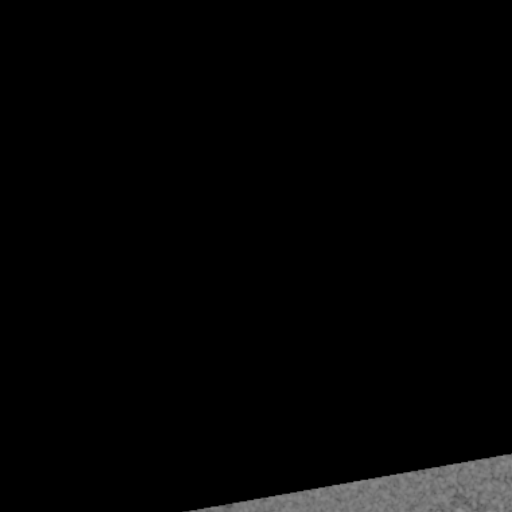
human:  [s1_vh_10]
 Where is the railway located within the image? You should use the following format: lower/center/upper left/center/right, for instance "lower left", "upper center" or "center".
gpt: The railway is located in the lower right of the image.
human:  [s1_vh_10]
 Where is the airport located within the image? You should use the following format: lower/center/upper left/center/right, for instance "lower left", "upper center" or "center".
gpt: There is no airport in the image.

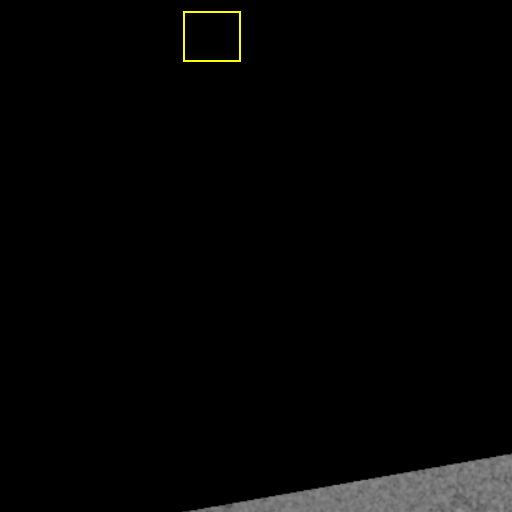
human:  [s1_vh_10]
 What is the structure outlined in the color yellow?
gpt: There is no yellow outline.
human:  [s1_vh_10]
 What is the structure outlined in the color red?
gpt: There is no structure outlined in red.